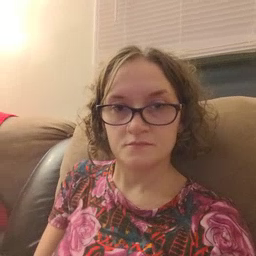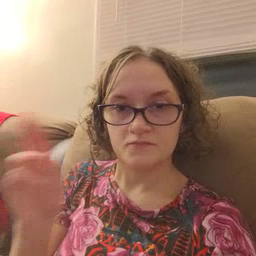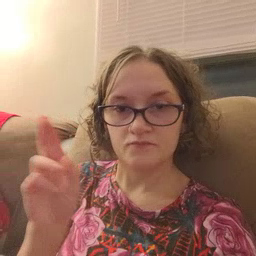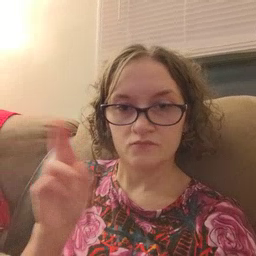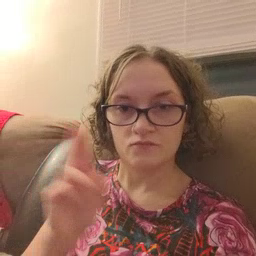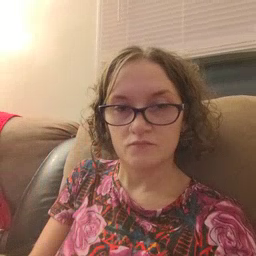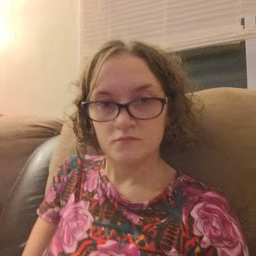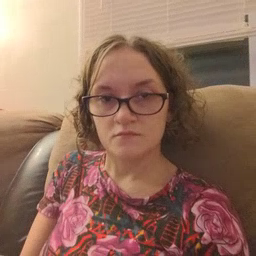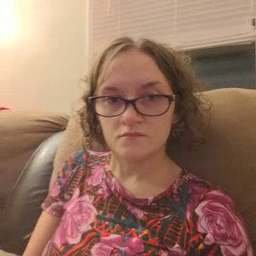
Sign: refrigerator